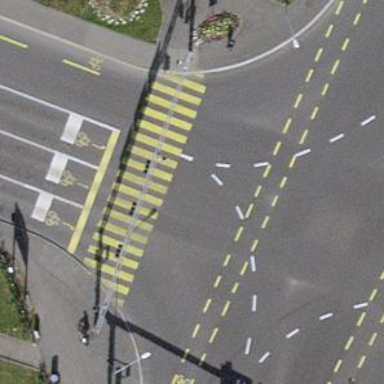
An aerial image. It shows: Secondary road with asphalt surface. There are sidewalks on both sides and dedicated cycle lane on the left.